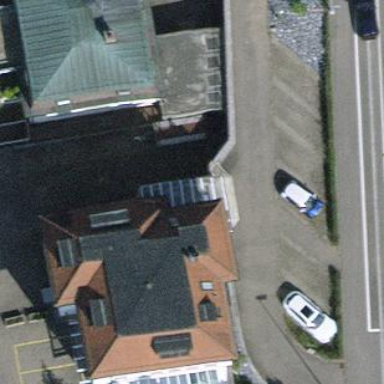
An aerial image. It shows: The roof of the building is half-hipped and oriented across.